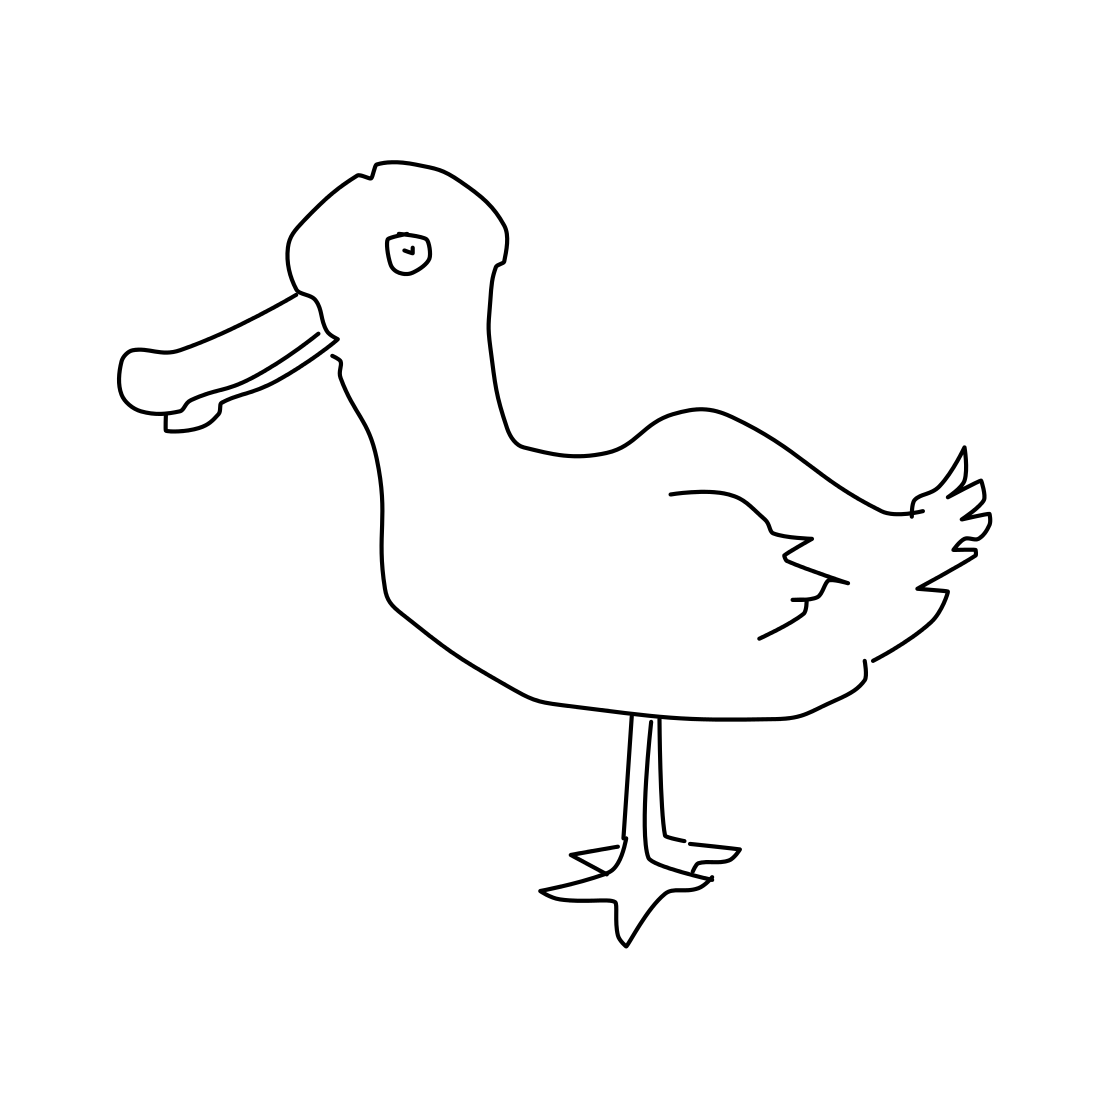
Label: duck